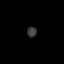
Tissue: prostate
Cell type: Fibroblasts
Senescence score: 0.8535
Nuclear area (px): 92
Mean DAPI intensity: 61.087